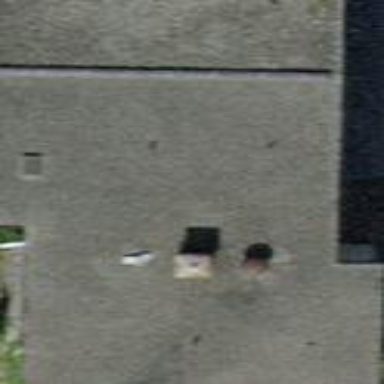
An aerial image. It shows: Terrace building.